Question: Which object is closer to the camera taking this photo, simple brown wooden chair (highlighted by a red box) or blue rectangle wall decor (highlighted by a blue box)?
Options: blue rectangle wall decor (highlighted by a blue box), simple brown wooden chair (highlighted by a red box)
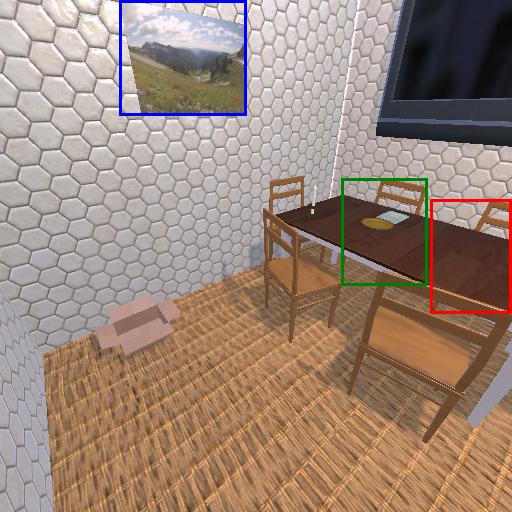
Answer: blue rectangle wall decor (highlighted by a blue box)